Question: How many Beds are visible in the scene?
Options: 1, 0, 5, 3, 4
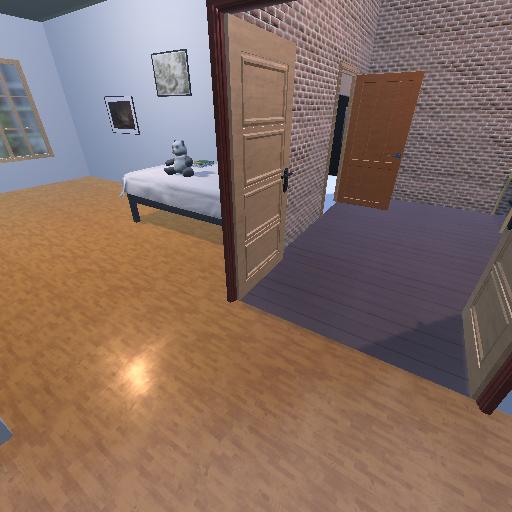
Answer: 1